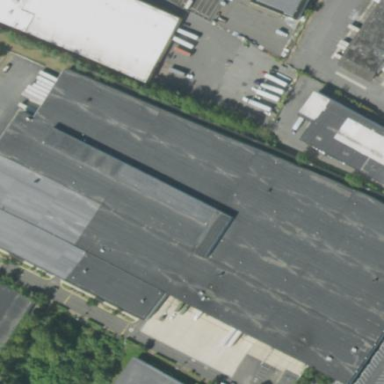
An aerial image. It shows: Building used as post depot.